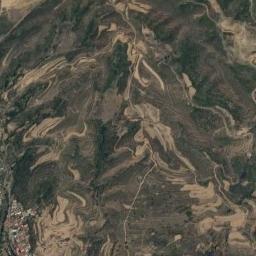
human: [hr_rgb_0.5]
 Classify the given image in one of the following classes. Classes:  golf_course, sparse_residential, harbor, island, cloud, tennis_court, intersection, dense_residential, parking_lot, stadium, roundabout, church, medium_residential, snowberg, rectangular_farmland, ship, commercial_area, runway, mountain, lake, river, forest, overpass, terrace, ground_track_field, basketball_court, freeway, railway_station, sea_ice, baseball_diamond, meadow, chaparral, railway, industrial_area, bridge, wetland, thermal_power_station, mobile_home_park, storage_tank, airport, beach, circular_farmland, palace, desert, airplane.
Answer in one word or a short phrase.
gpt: mountain